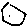
Label: hexagon